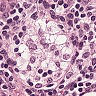
Metastatic tissue present: no